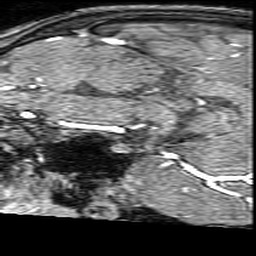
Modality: angio
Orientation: sagittal
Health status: ill
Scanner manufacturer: philips
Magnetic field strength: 3 T
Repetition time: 0.01818 s
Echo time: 0.003391 s